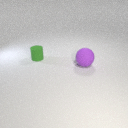
large purple rubber sphere in front of small green rubber cylinder